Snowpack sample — Buffalo Mountain, Silverthorne, Colorado, USA (1/25/25, 10:11 AM MST)
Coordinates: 39.6222, -106.1139
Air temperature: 22 °F
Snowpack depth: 110 cm
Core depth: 40 cm
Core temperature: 46.4 °F
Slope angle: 12°, slope face: 102°
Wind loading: high
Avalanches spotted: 0
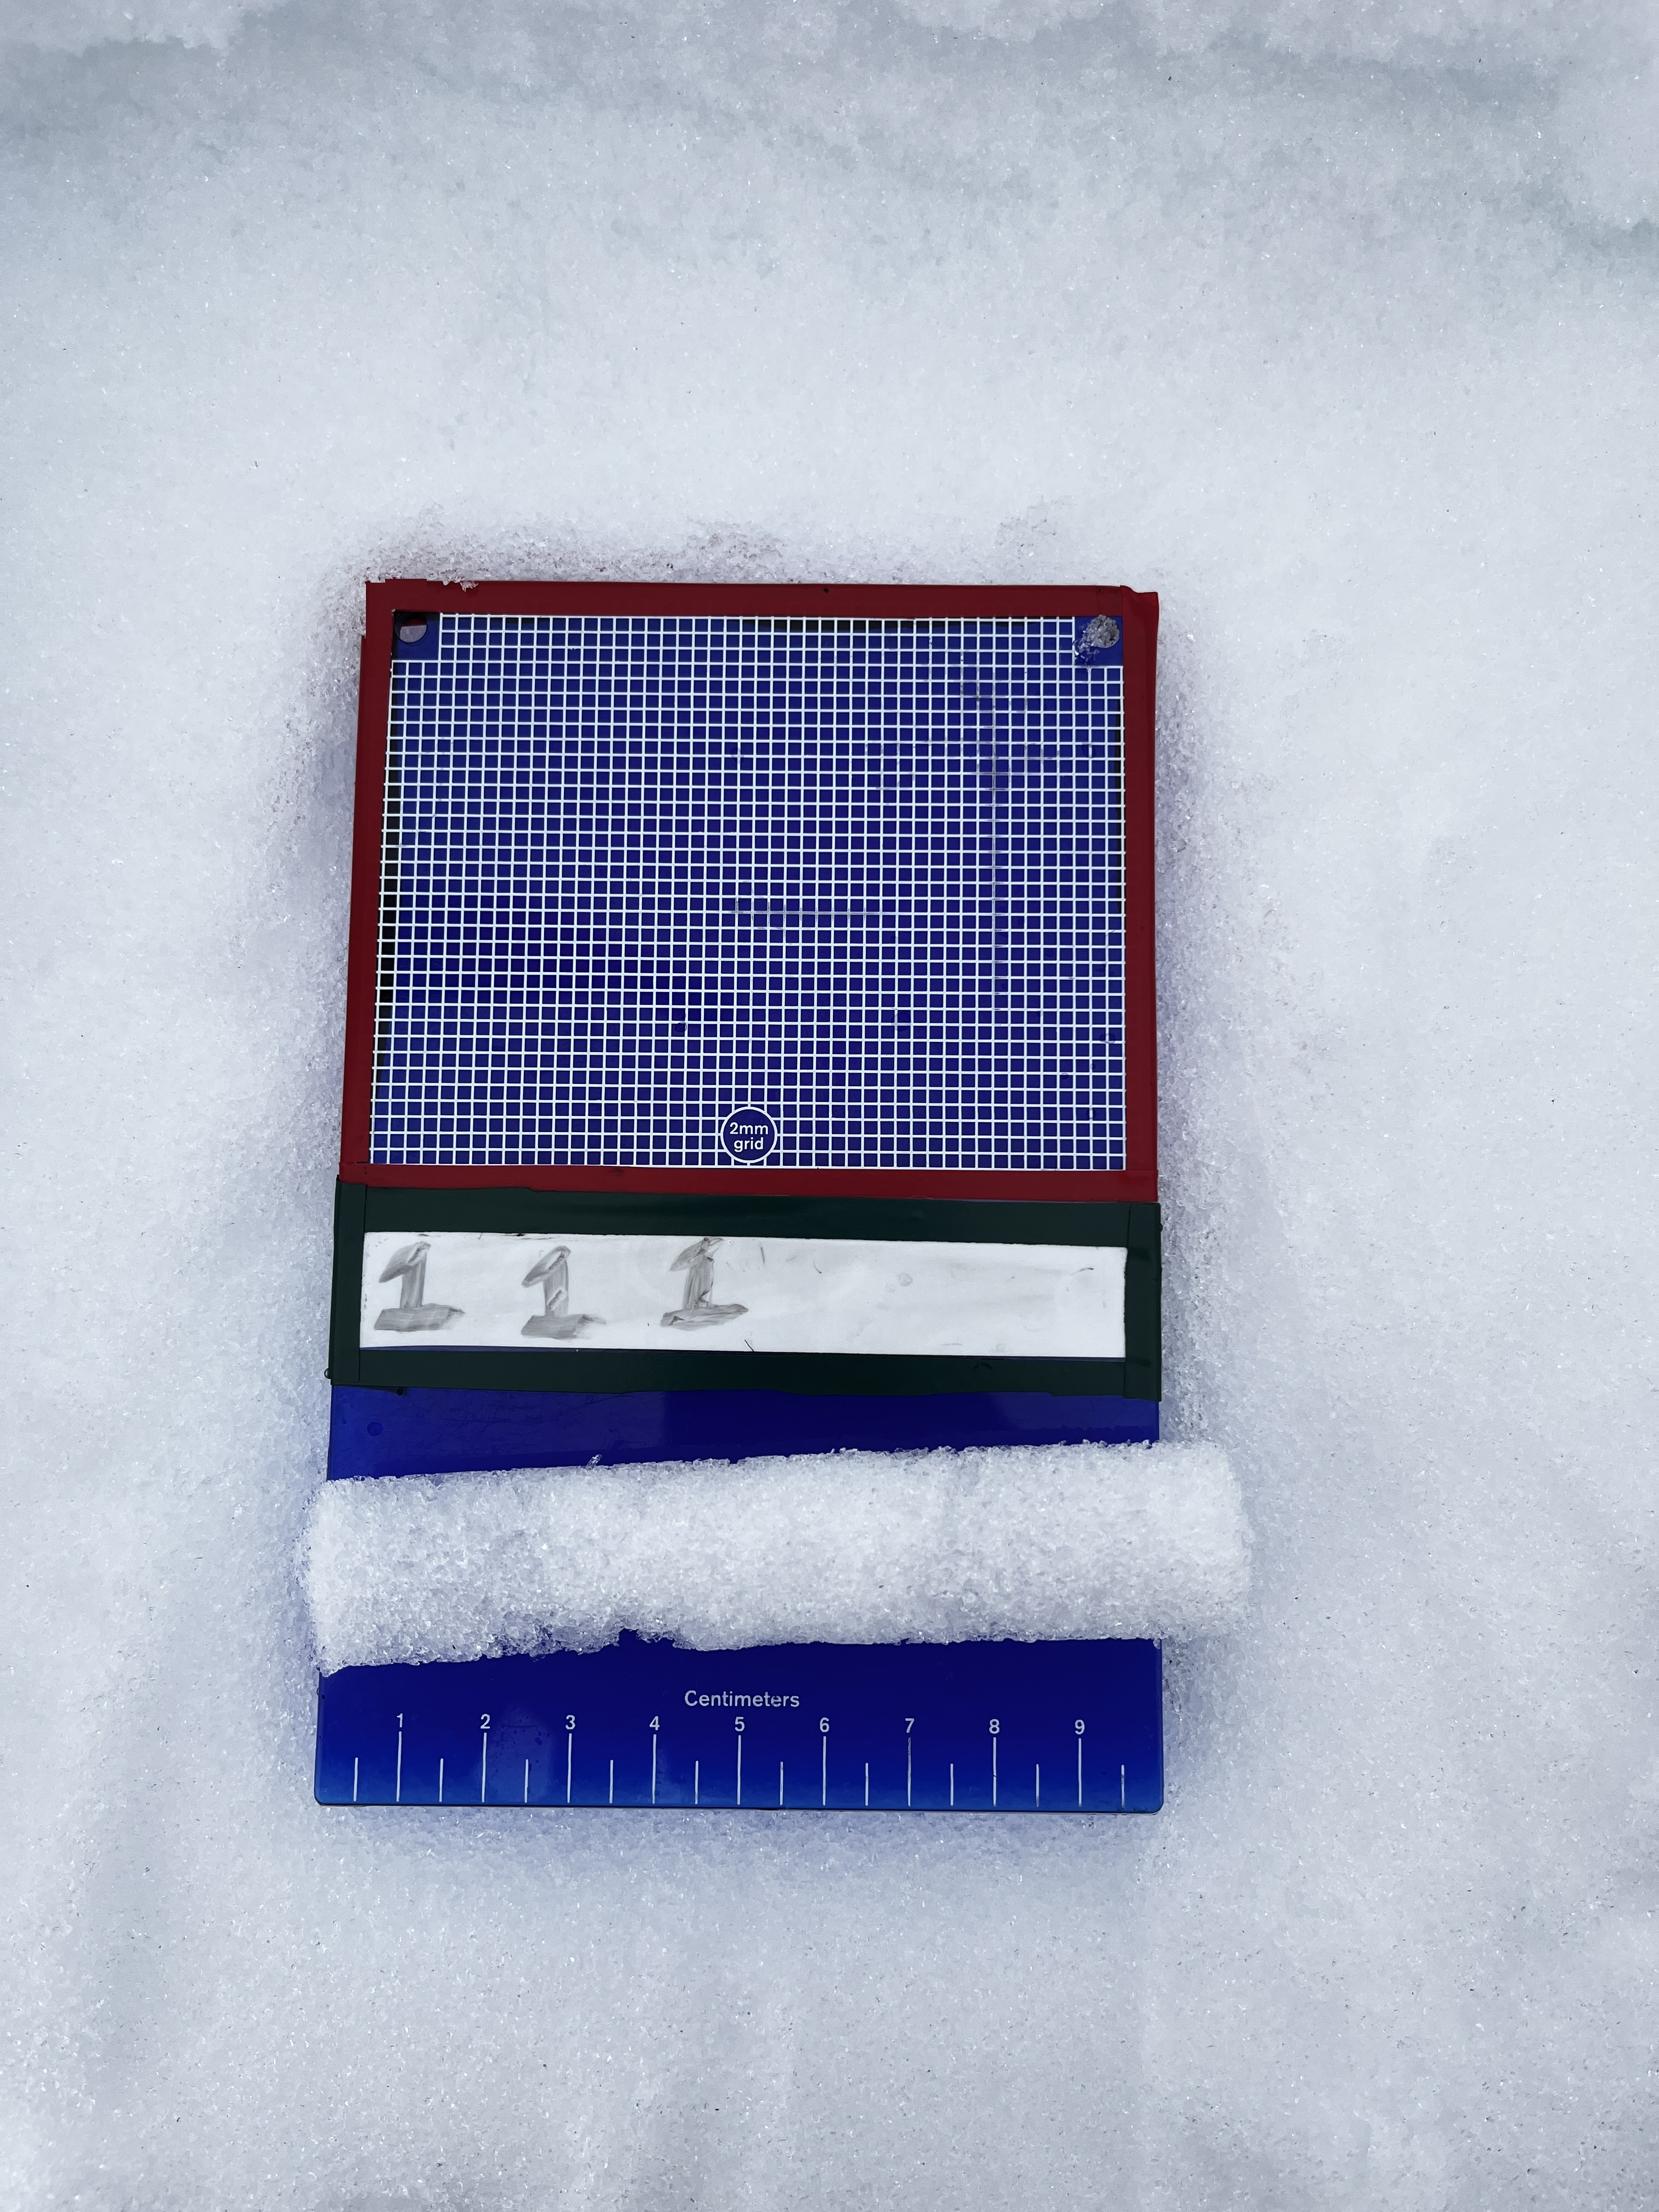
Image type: crystal_card
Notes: No avalanches nearby, collected on the outskirts of a fire break 15 meters from the treeline, on way to Buffalo and Red Mountain